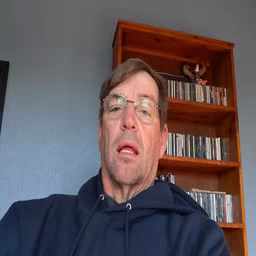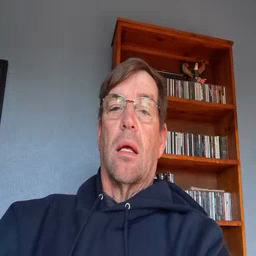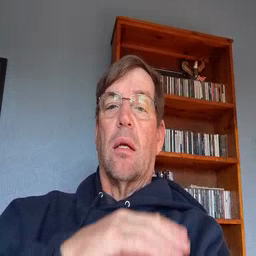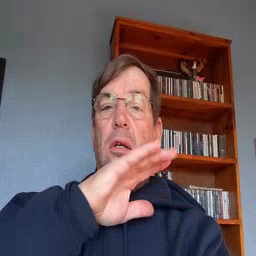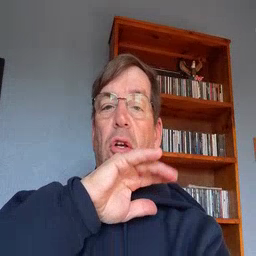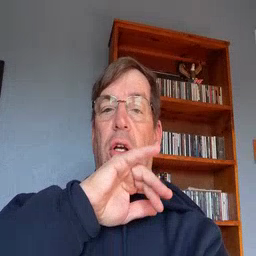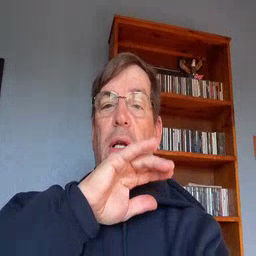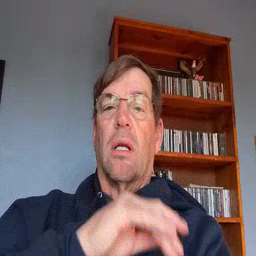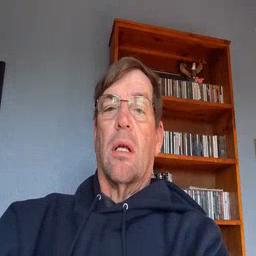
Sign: dirty